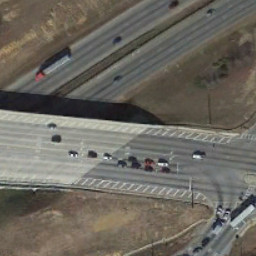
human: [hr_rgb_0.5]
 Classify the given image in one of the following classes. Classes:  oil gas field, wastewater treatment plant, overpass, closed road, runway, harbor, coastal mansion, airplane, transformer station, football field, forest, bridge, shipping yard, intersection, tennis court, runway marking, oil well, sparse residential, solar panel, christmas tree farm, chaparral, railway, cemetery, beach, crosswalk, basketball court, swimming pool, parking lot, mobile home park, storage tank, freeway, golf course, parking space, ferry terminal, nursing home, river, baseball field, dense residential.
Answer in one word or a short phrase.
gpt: overpass